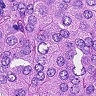
Metastatic tissue present: yes